Question: I'm working on a plugin(application specific), that would allow to select an image from select box('size=5') and during the 'onChange' event would show preview aside.

I have a set of urls, that lead to different images with small size. Issue here is, that plugin is an enclosed part of the code, where list of images is outside of it and is created by current action(not static).
Any way to pass it into plugin?
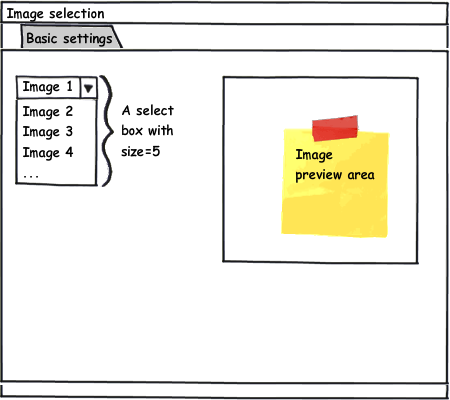
Answer: Took some time, but plugin was created.
Due to some fresh issues in 'Chrome' it was not possible to say, wether the plugin and CKEditor add some strange behaviour or is it 'Chrome', but with testing in FF it was confirmed to be issue of Chrome(talking about selects 'size' attribute).
Nevertheless, the issue with passing images for select was quite simple. I'm not sure whether it is the best way or not, but I was able to do it through 'CKEDITOR.config.*'. More specifically
'''
<script type="text/javascript">
$(function()
{
CKEDITOR.config.pddimages_set = {{ images }};
var editor = CKEDITOR.replace( 'editor' );
});
</script>
'''
Even more specifically '{{ images }}' is a 'json_encode'd array. And that data was available to me in my plugin.
Hope that will help others who may come in contact with same question.